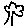
Label: tree